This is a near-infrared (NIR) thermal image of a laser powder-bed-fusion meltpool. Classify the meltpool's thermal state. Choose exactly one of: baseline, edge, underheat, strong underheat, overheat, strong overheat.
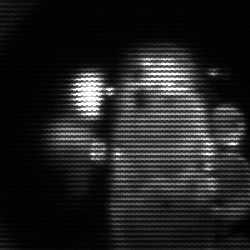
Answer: strong underheat